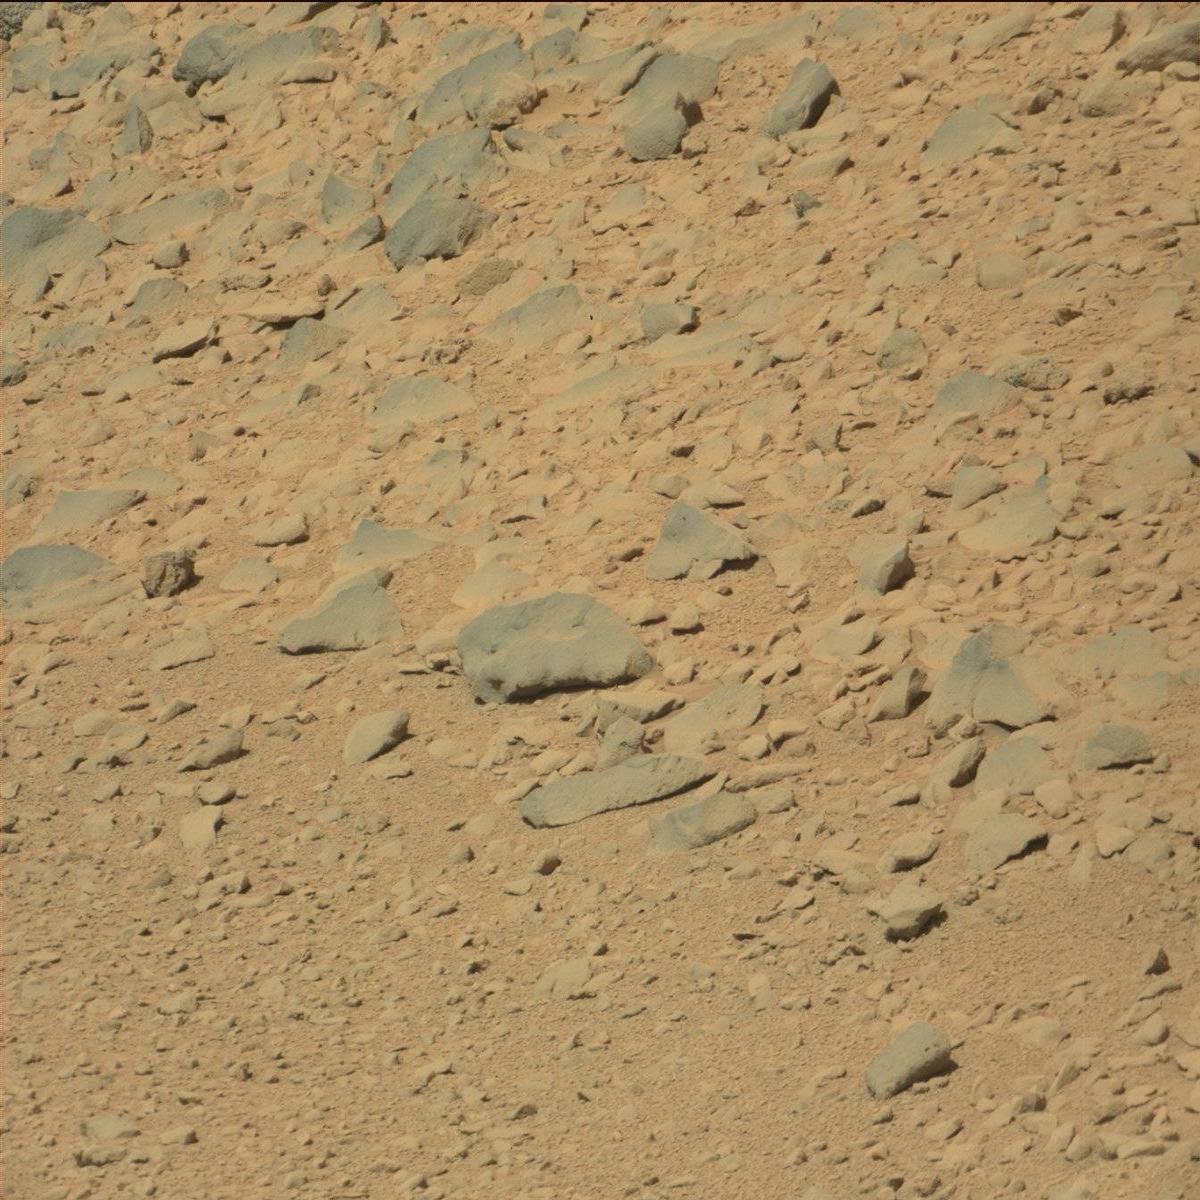
Terrain classes present: Bedrock, Sand / Soil